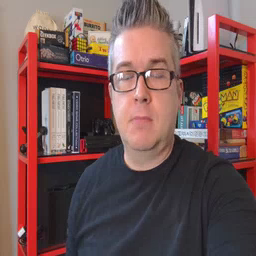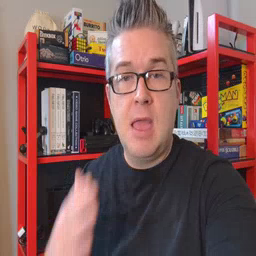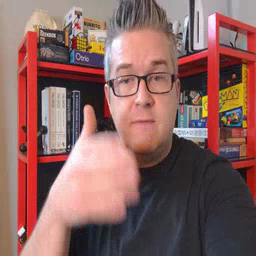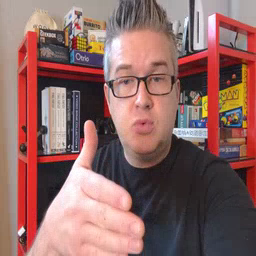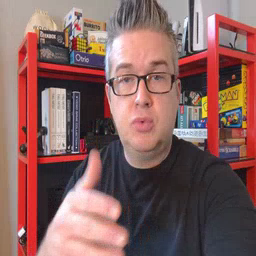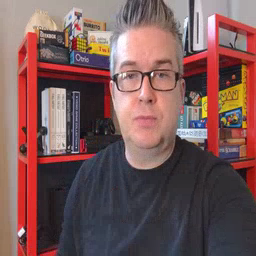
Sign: after